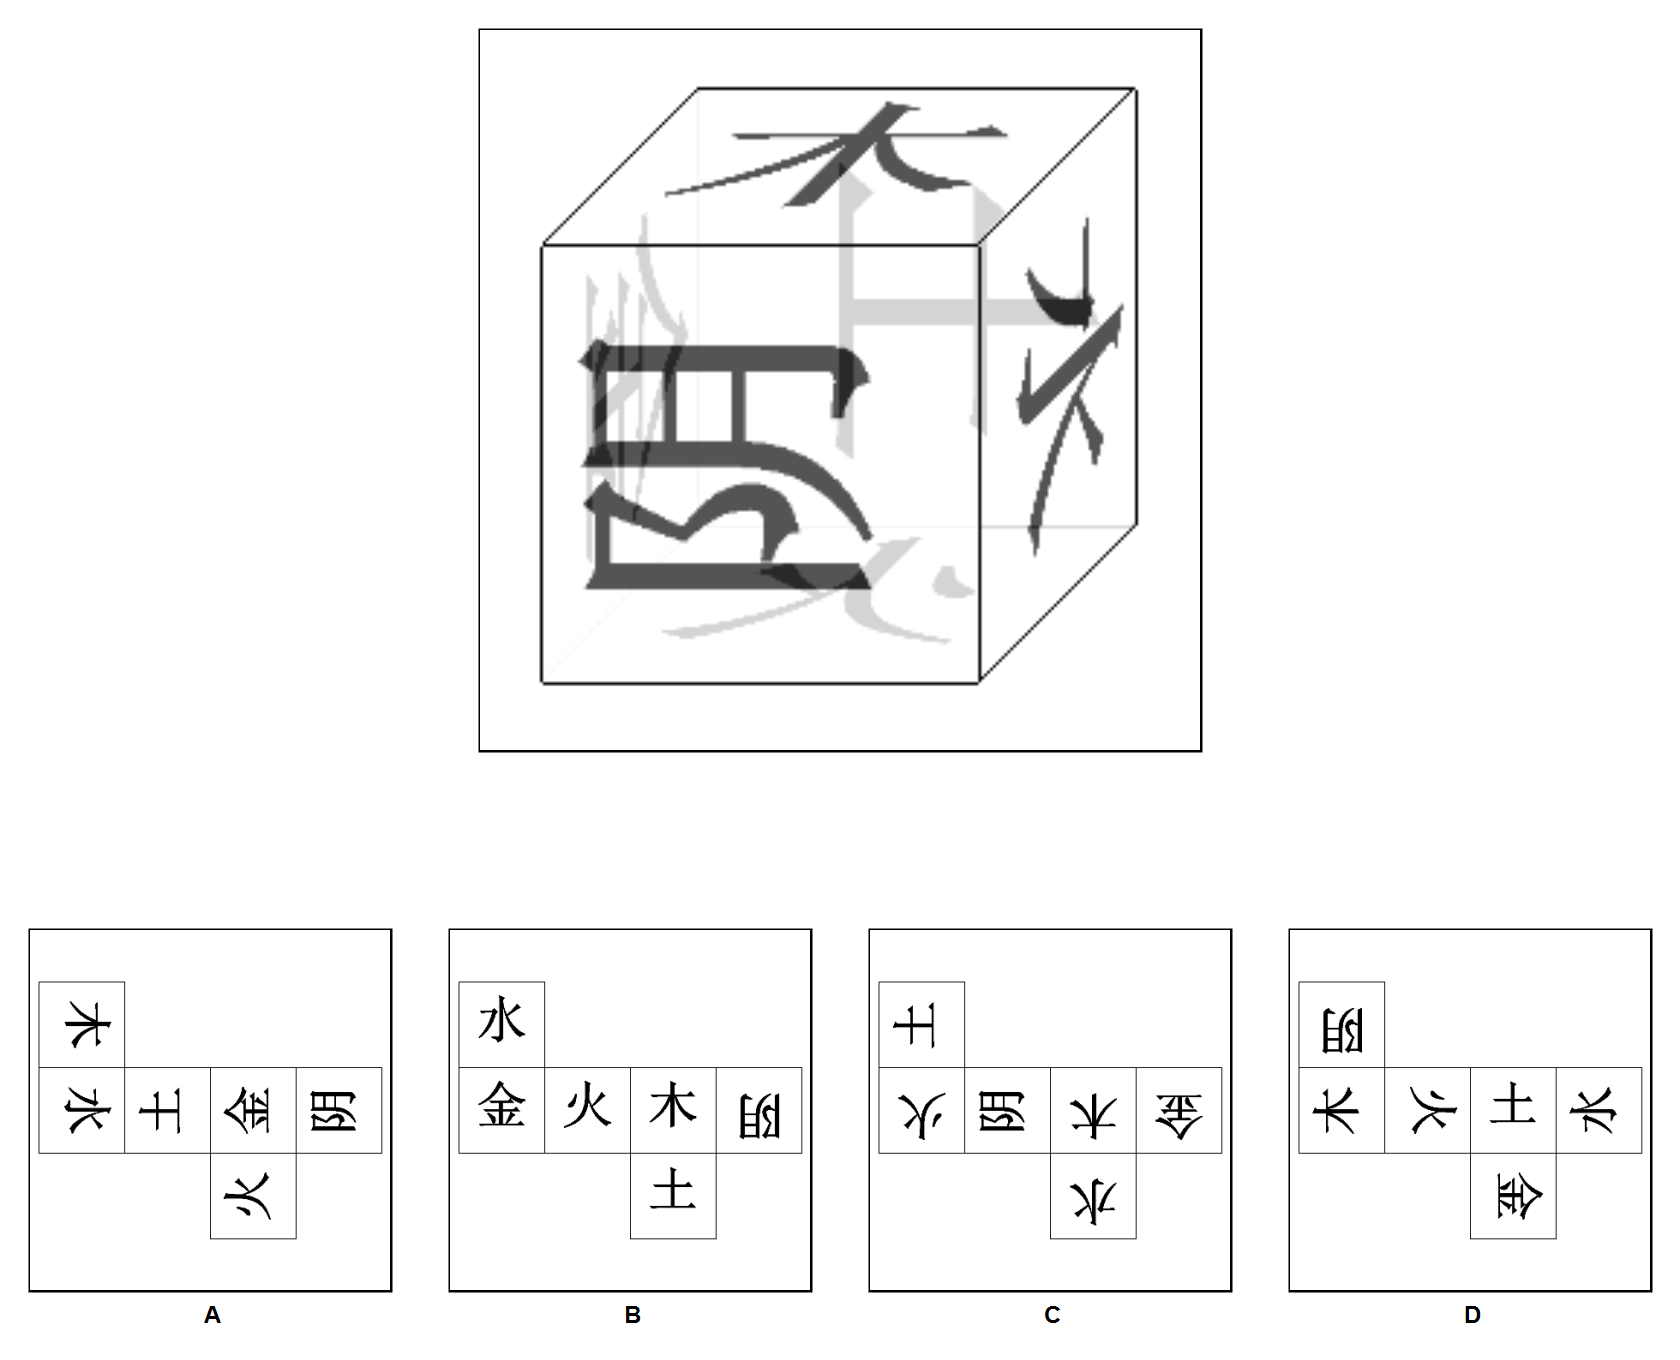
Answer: A